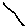
Label: line